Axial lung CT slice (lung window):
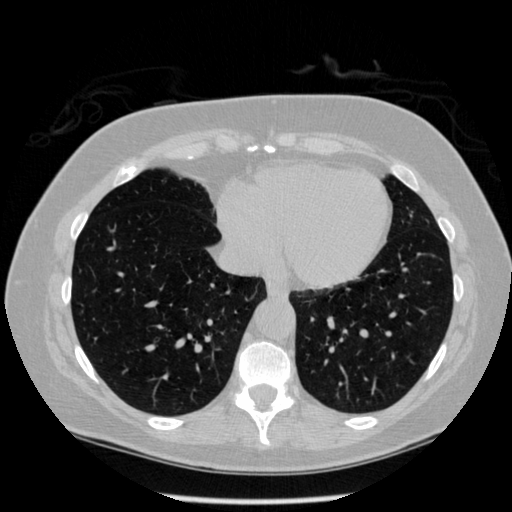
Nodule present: no